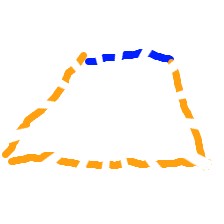
Shape: trapezoid